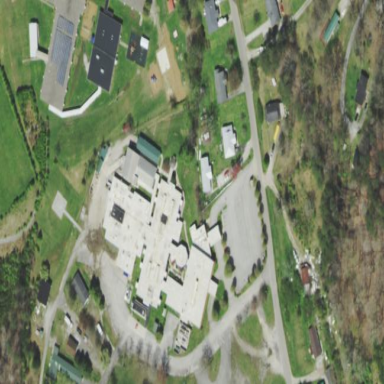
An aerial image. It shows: Hospital building.